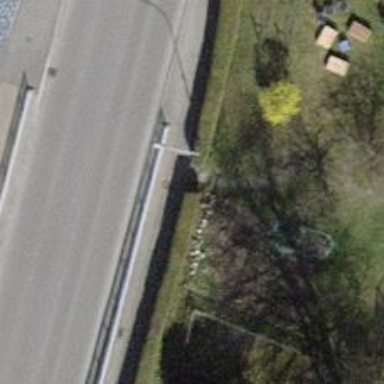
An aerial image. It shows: Hedge barrier.